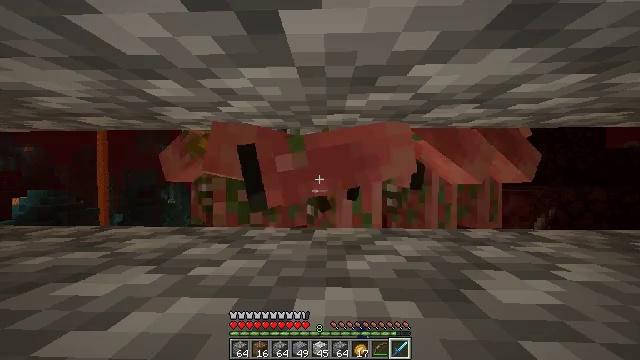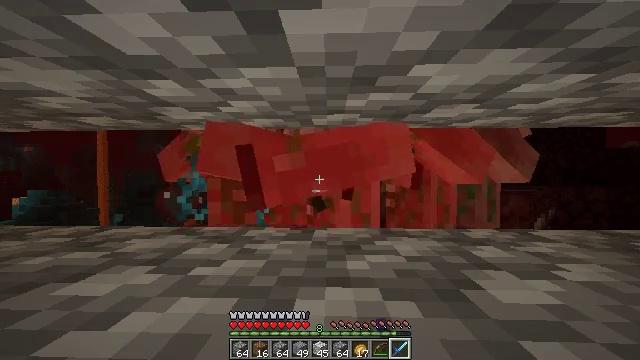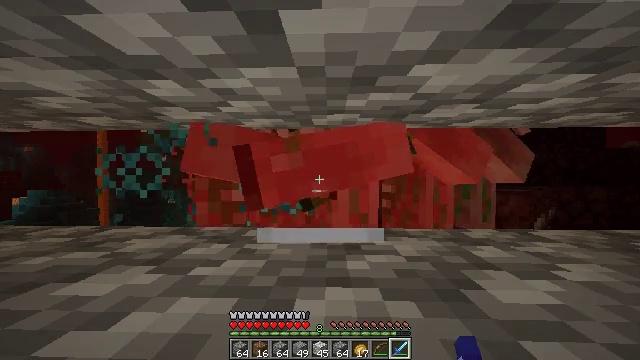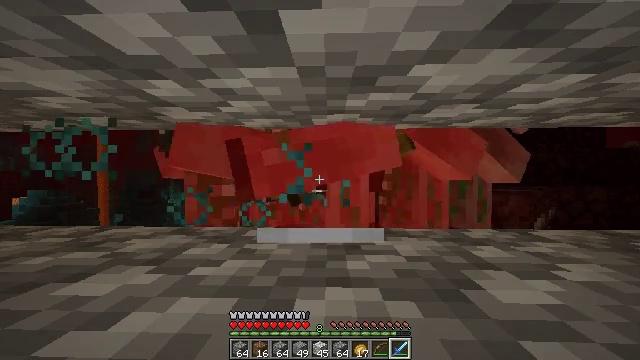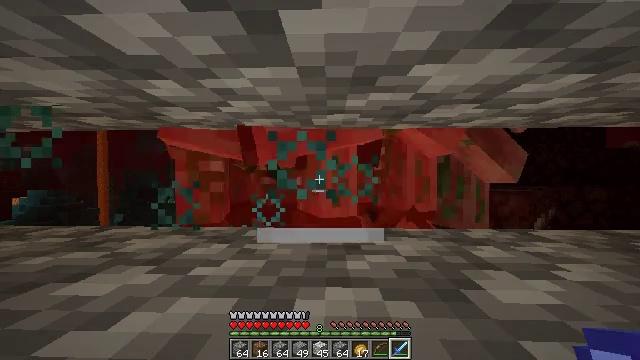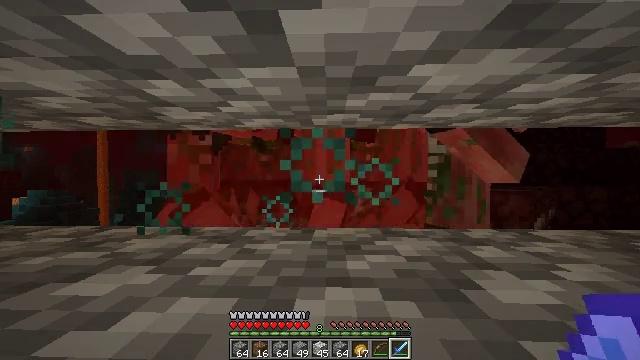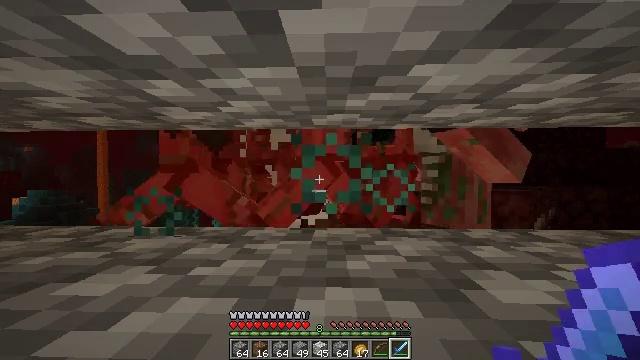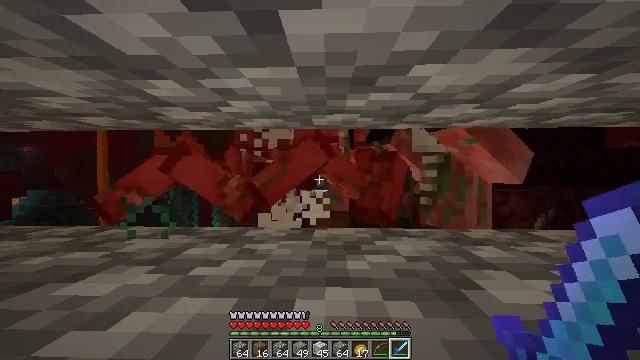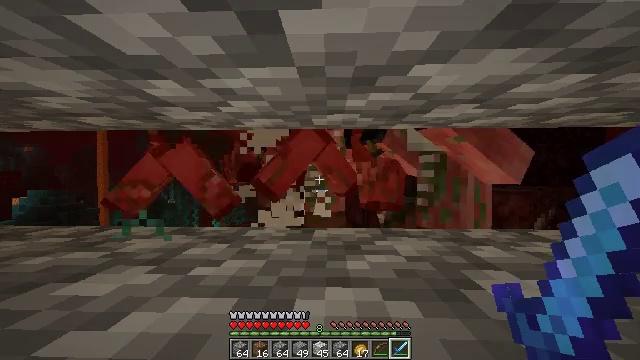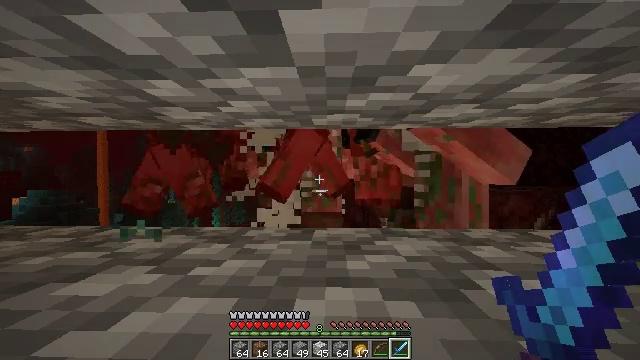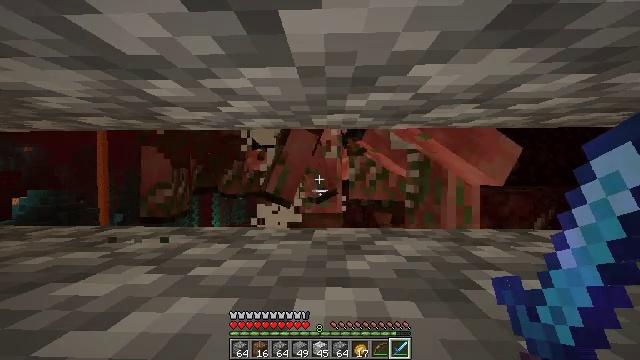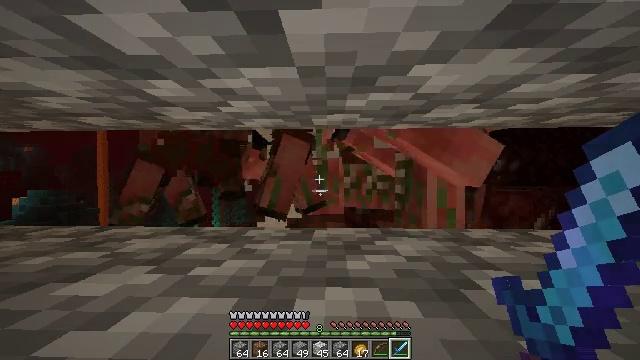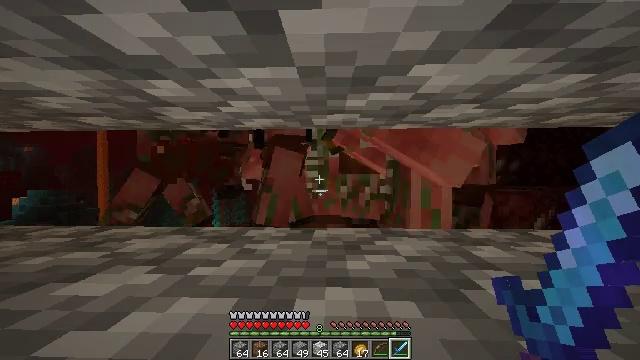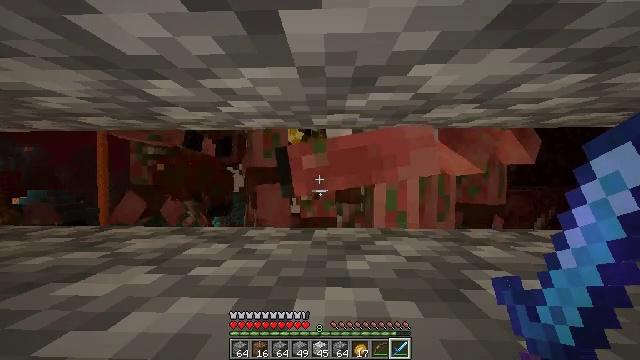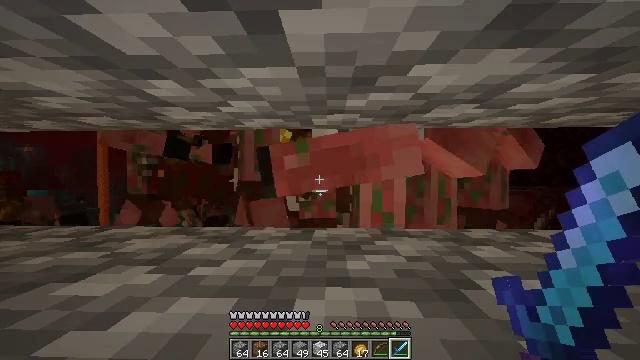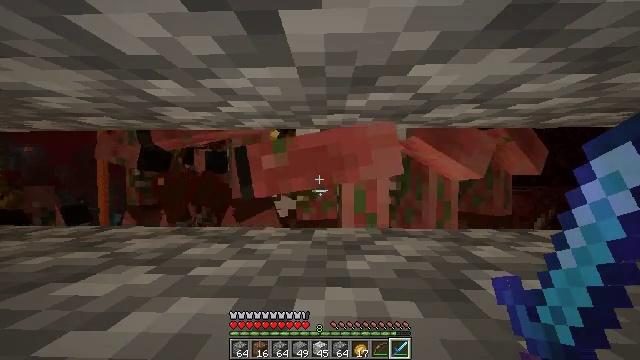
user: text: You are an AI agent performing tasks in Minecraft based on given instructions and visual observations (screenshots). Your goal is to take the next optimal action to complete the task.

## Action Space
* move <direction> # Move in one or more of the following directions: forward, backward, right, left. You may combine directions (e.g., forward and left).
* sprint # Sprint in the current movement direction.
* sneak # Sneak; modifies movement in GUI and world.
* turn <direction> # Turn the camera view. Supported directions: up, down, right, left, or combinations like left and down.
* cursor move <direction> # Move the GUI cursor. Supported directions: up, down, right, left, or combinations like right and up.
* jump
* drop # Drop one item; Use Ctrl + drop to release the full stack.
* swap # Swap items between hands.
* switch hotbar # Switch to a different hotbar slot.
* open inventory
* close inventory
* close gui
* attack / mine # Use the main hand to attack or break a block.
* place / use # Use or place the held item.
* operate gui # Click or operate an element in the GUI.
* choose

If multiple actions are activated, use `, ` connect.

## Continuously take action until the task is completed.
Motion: motion action
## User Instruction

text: Combat the zombified piglin.
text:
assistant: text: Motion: no_op
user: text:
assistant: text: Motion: no_op
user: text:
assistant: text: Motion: no_op
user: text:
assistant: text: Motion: no_op
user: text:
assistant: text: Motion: no_op
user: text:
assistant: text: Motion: no_op
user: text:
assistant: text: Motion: no_op
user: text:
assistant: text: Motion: no_op
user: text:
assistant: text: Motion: no_op
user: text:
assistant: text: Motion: no_op
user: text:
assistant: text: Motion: no_op
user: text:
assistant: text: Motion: no_op
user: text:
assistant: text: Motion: no_op
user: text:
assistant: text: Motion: no_op
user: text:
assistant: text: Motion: no_op
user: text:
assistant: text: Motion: no_op
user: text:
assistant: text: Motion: no_op
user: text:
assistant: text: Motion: no_op
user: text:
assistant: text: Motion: no_op
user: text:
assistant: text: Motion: attack / mine
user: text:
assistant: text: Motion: attack / mine
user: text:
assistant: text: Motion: attack / mine
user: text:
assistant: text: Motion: attack / mine
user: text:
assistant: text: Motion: no_op
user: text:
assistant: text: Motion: no_op
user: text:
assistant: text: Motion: no_op
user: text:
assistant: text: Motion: no_op
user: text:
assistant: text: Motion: no_op
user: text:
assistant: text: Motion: no_op
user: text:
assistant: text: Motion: no_op